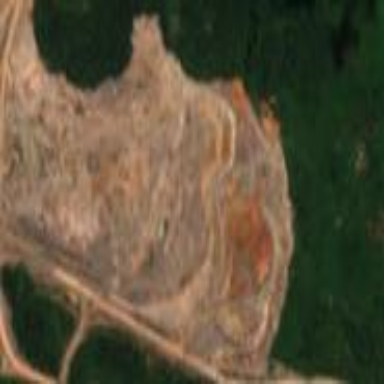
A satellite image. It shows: Spoil heap in landfill area.